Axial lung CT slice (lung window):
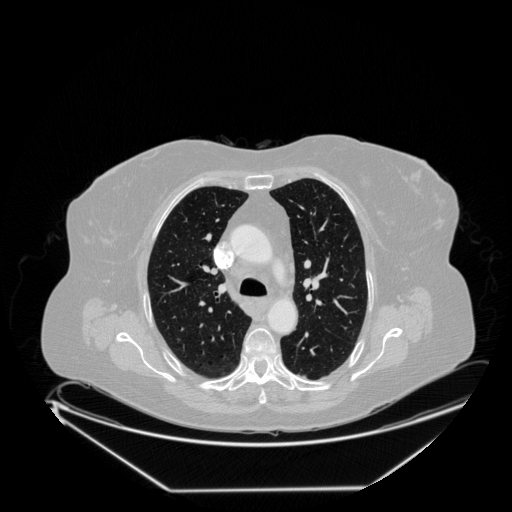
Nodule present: no